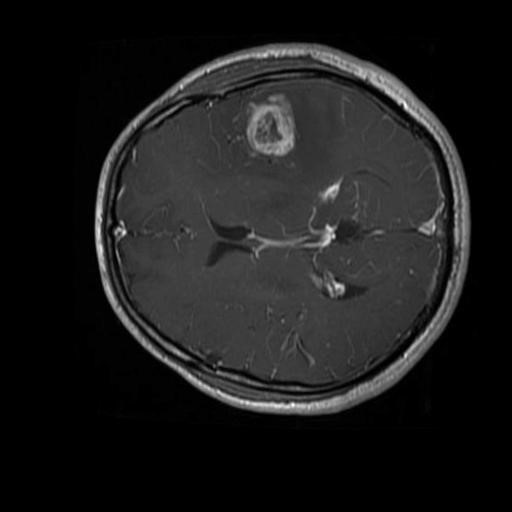
Label: brain_glioma